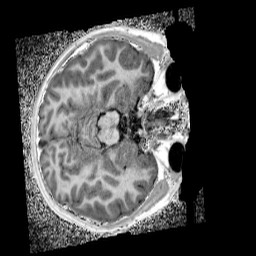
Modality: UNIT1_denoised
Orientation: axial
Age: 10
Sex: male
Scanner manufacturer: siemens
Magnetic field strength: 3 T
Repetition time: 4 s
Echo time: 0.00299 s